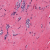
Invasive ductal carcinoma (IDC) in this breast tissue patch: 0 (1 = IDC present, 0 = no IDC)